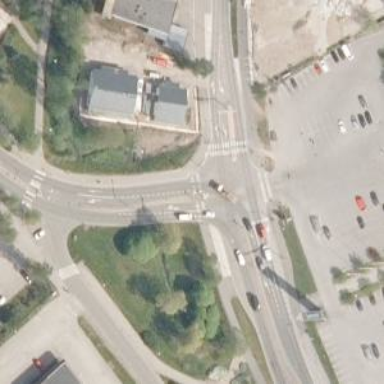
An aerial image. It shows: Asphalt cycleway.